Sex: M
Age: 69
Scanner: Prisma
Primary tumour origin: Other
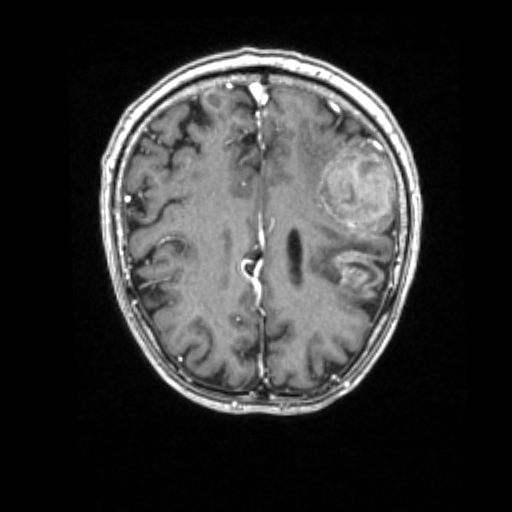
Segmented lesion volume (cc): 39.651
Number of lesion components: 7